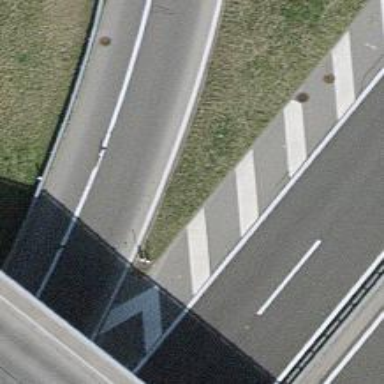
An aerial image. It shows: Motorway link.